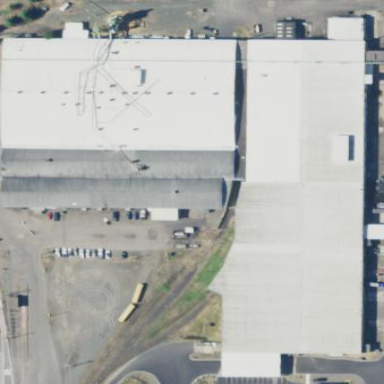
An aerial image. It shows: Industrial building.